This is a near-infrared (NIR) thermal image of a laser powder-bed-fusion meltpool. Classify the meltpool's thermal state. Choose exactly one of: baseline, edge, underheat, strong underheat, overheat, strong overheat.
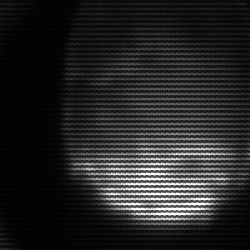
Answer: edge